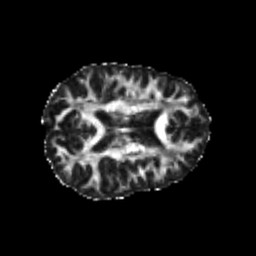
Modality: FA
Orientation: axial
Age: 22
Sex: female
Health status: healthy
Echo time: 0.074 s